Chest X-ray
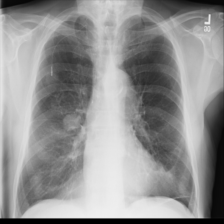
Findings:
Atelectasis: negative
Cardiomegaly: negative
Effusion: negative
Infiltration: negative
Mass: negative
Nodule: negative
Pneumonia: negative
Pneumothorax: negative
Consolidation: negative
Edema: negative
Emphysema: negative
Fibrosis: negative
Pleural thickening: negative
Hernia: negative